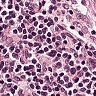
Metastatic tissue present: no